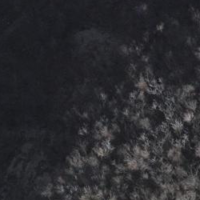
EUNIS habitat code: 41
Species observed at this site:
Phyteuma scheuchzeri